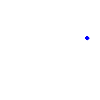
Particle: kaon